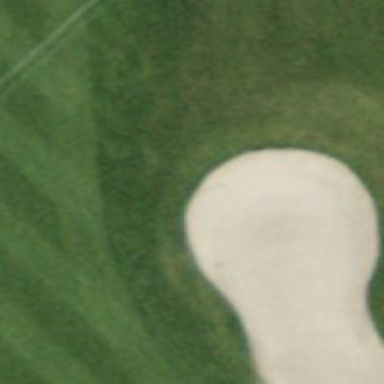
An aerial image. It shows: Sandy area is golf bunker.